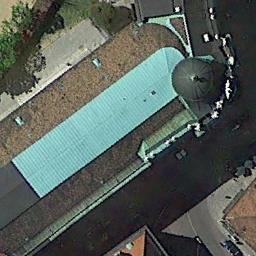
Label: church